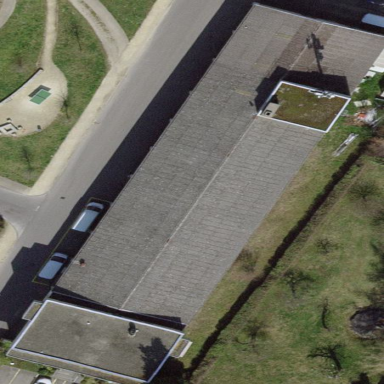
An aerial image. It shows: Commercial building.